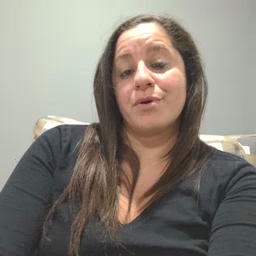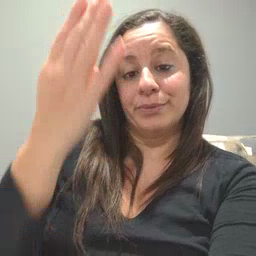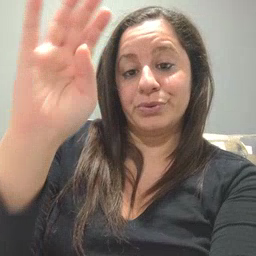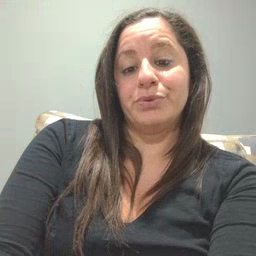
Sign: blue